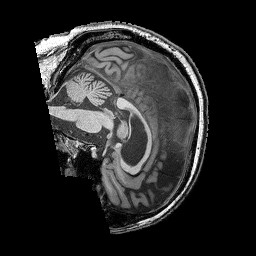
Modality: T1w
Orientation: sagittal
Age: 55
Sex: male
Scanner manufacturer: siemens
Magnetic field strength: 3 T
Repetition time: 2.25 s
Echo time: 0.00411 s